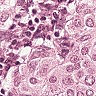
Metastatic tissue present: yes